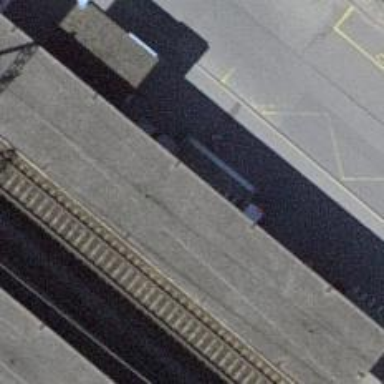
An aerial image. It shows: Concrete steps.